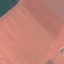
Land use / land cover: AnnualCrop